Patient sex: M
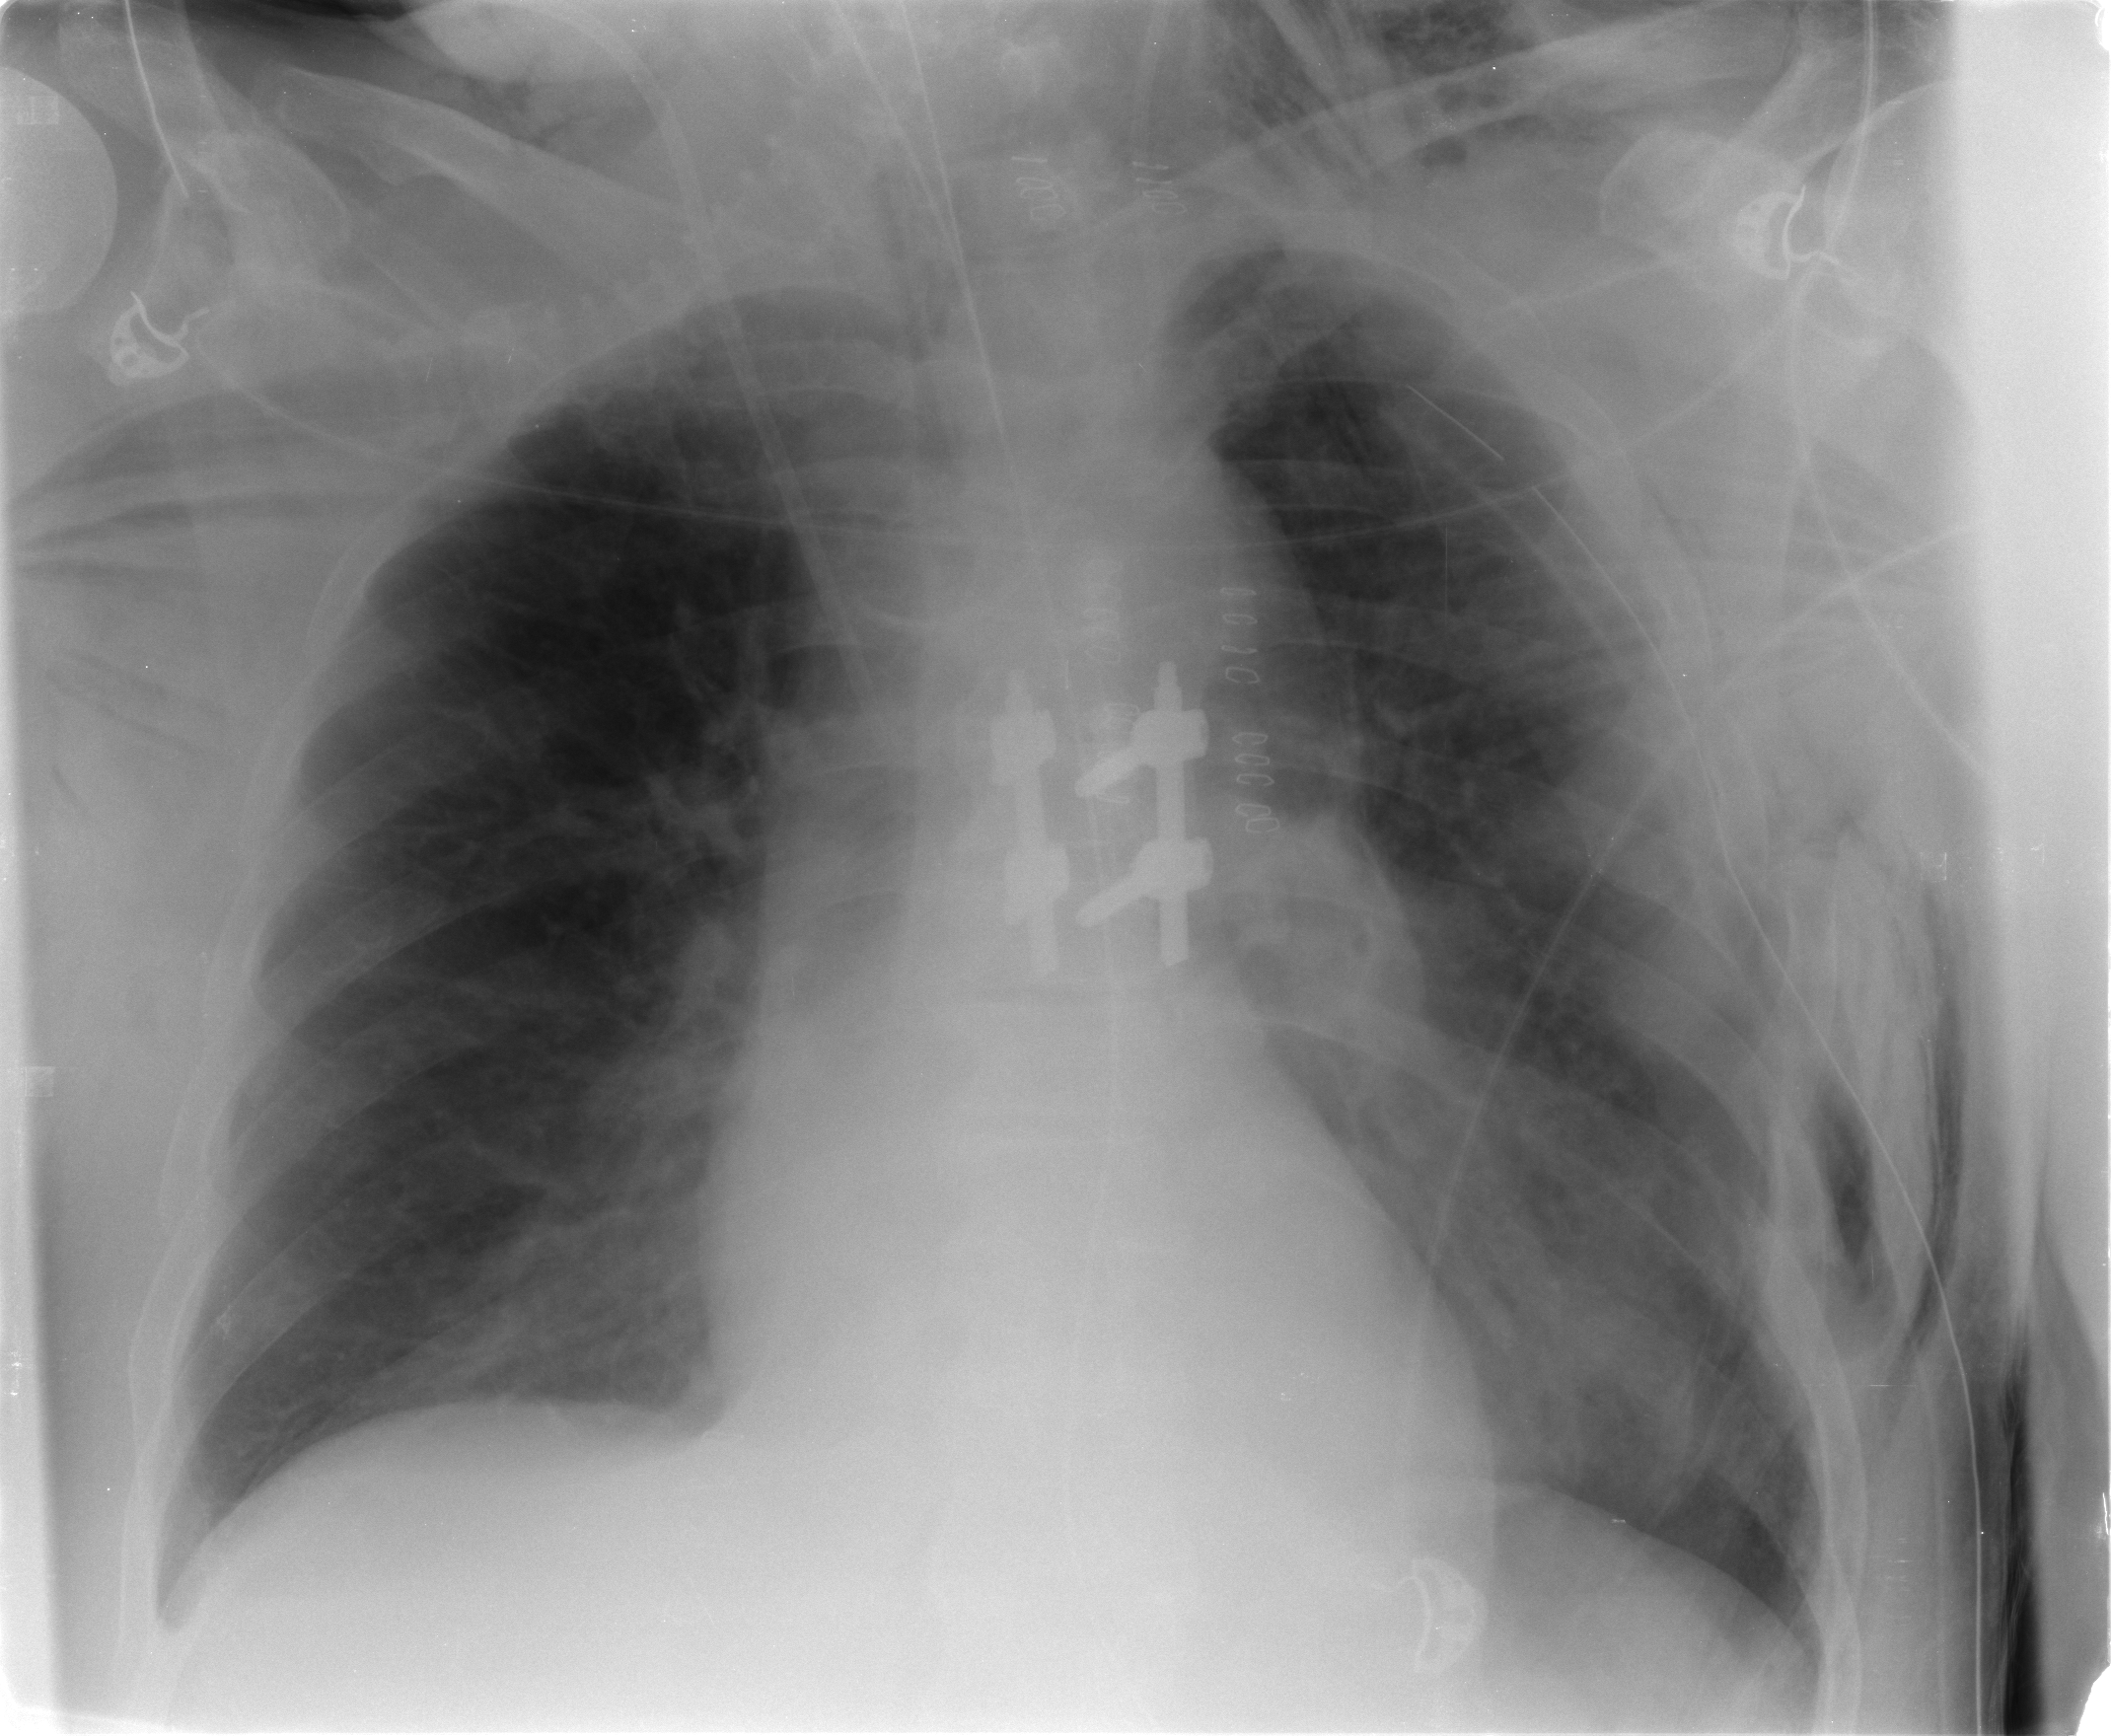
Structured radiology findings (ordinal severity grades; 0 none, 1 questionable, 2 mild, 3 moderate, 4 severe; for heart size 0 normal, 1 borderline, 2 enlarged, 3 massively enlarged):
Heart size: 1
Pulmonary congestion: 2
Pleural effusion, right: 0
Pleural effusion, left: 2
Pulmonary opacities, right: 0
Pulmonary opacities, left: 2
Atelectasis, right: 0
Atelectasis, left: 2